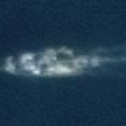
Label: civil